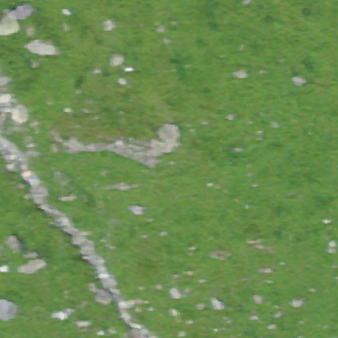
Label: other